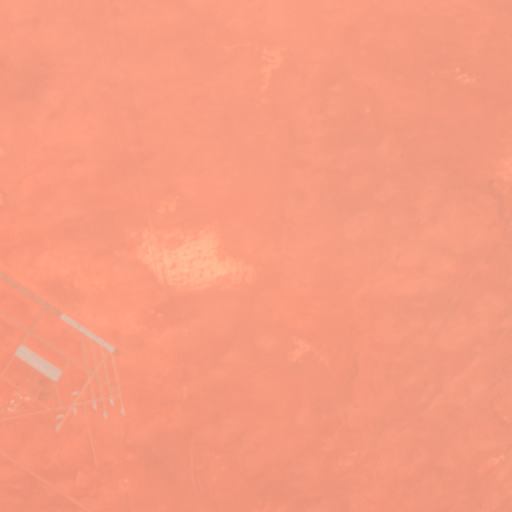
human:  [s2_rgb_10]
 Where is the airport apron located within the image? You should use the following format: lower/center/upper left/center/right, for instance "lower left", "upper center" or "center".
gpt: The airport apron is located in the lower left of the image.
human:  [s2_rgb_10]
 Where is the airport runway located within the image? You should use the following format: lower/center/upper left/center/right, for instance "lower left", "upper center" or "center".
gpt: The airport runway is located in the left of the image.
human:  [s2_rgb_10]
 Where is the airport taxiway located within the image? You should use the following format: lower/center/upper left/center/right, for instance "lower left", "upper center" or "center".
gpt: The airport taxiway is located in the left of the image.
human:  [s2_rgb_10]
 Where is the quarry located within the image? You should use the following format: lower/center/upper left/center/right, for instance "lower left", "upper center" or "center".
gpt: There is no quarry in the image.